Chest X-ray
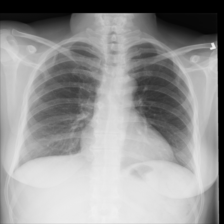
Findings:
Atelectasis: negative
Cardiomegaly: negative
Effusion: negative
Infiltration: negative
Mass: negative
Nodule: negative
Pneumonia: negative
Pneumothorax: negative
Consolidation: negative
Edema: negative
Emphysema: negative
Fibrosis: negative
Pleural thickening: negative
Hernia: negative